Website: home-depot
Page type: review-order
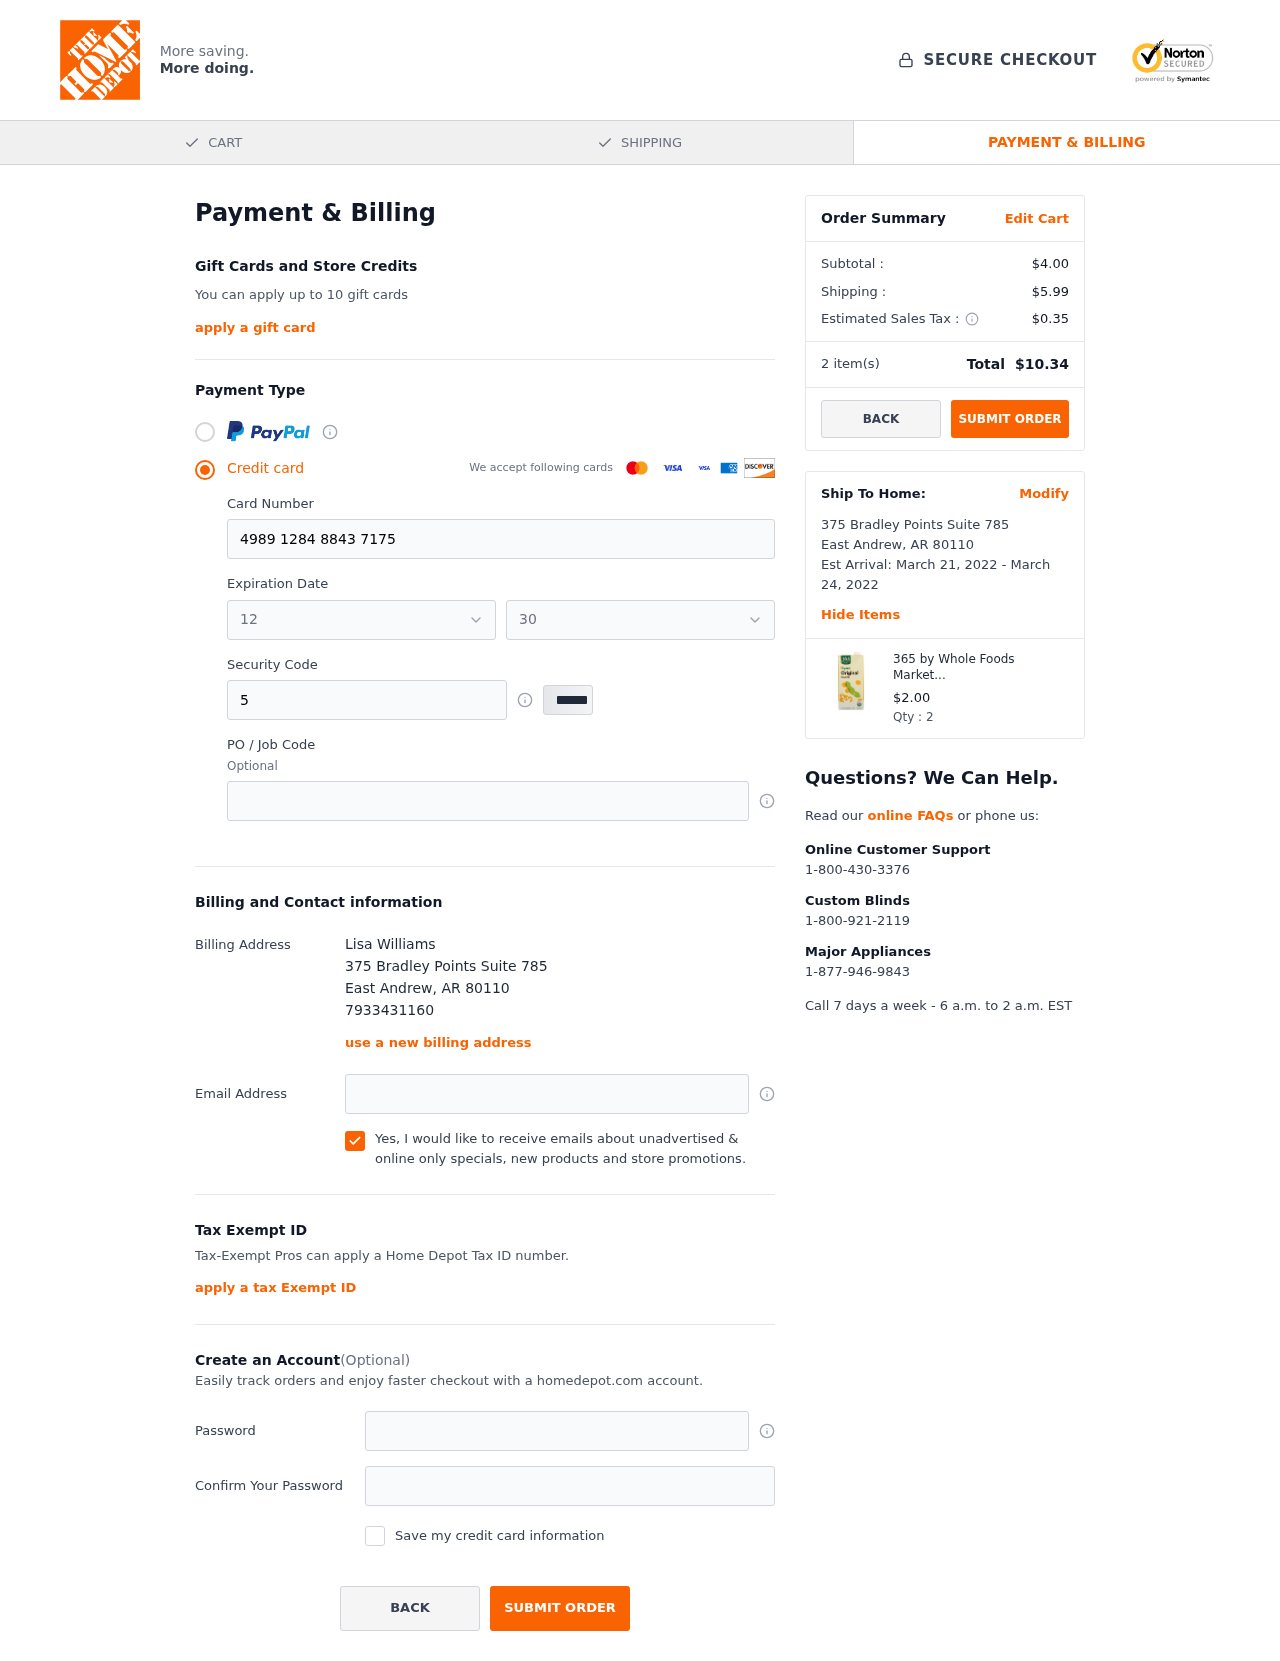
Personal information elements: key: PII_CARD_EXPIRY_MONTH
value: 12
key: PII_CARD_EXPIRY_YEAR
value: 30
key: PII_CITY
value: East Andrew
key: PII_FULLNAME
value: Lisa Williams
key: PII_PHONE
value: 7933431160
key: PII_POSTCODE
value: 80110
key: PII_STATE_ABBR
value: AR
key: PII_STREET
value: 375 Bradley Points Suite 785
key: PII_CARD_NUMBER
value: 4989 1284 8843 7175
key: PII_CARD_CVV
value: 506
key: PII_EMAIL
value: lisa_williams@gmail.com
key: PII_STREET2
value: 375 Bradley Points Suite 785
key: PII_POSTCODE2
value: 80110
Product elements: key: PRODUCT1_NAME
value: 365 by Whole Foods Market, Organic Shelf-Stable Soymilk, Orginal, 32 Fl Oz
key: PRODUCT1_PRICE
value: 2
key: PRODUCT1_QUANTITY
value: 2
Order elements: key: ORDER_SUBTOTAL
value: $4.00
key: ORDER_SHIPPING_COST
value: $5.99
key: ORDER_TAX
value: $0.35
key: ORDER_NUM_ITEMS
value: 2
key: ORDER_TOTAL
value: $10.34
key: ORDER_SHIPPING_DATE
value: March 21, 2022
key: ORDER_DELIVERY_DATE
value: March 24, 2022